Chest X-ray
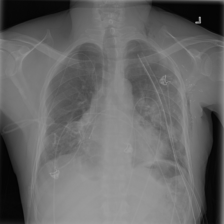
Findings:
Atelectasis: negative
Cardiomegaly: negative
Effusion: negative
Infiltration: negative
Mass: negative
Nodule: negative
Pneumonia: negative
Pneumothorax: positive
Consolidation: negative
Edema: negative
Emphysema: negative
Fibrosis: negative
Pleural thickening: negative
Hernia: negative